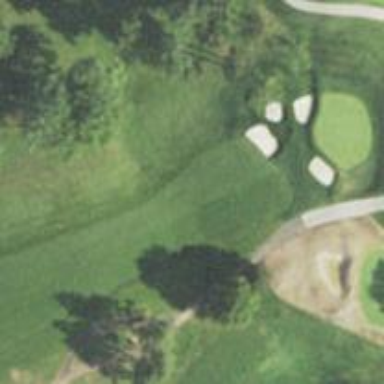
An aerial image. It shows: View of golf hole.